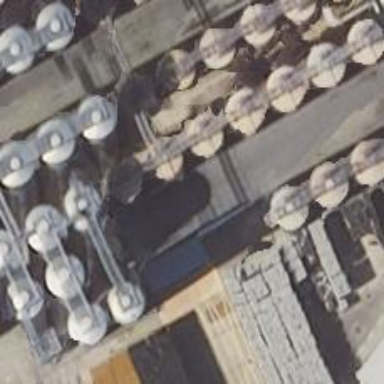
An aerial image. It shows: Storage tank with man-made structure.